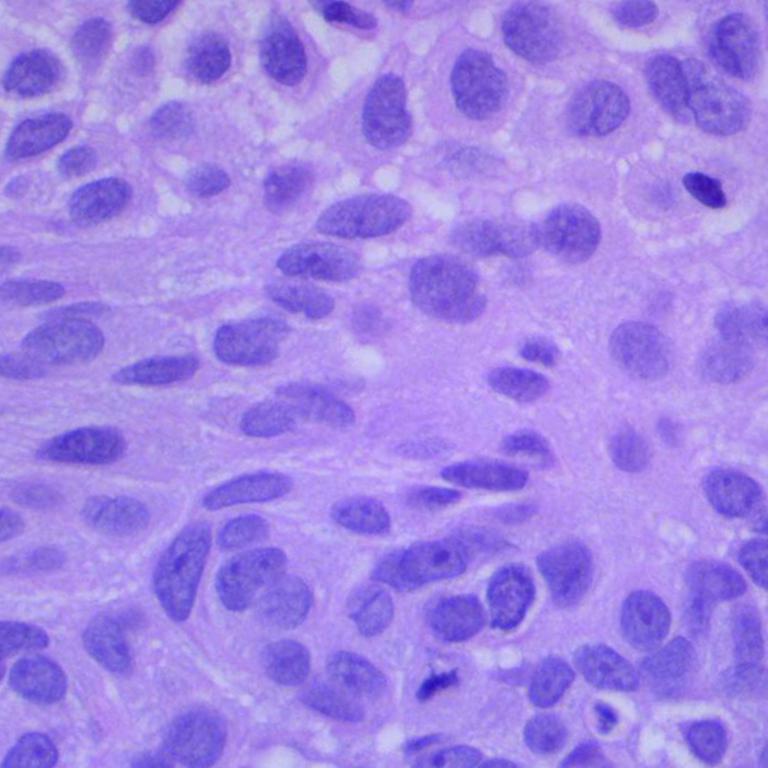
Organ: lung
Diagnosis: squamous carcinomas